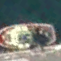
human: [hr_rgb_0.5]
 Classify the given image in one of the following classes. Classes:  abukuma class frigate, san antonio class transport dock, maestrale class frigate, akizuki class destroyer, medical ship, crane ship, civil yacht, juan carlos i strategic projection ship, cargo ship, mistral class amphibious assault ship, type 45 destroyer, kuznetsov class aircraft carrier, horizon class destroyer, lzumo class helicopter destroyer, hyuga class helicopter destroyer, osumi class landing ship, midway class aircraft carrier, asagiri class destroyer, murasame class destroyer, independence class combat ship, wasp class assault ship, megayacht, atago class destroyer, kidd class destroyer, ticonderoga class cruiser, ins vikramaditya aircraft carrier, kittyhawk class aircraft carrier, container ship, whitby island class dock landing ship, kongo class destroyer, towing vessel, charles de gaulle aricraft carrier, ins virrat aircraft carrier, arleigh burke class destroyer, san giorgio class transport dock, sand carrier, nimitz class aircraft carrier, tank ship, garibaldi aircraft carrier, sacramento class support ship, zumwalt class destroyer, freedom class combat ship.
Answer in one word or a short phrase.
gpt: Towing vessel